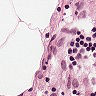
Metastatic tissue present: no